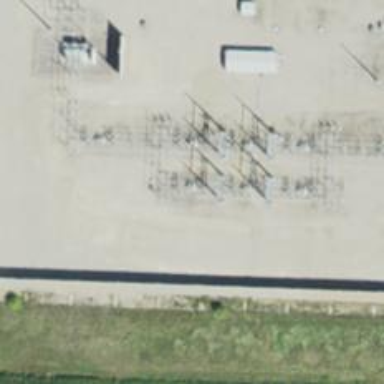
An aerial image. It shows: Switch for power supply.